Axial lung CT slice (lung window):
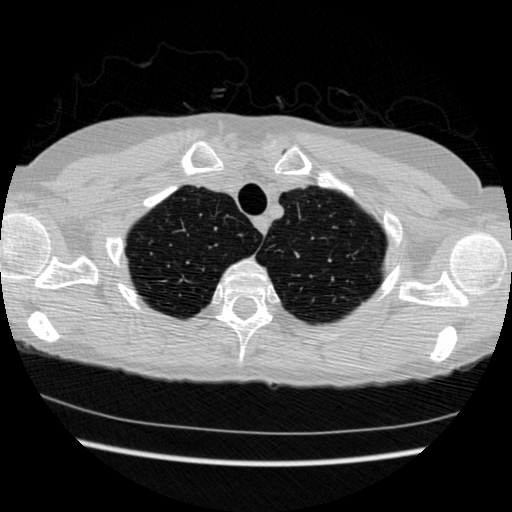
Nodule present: no